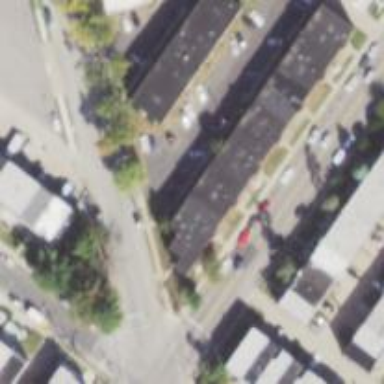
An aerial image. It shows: Alley classified as service road.